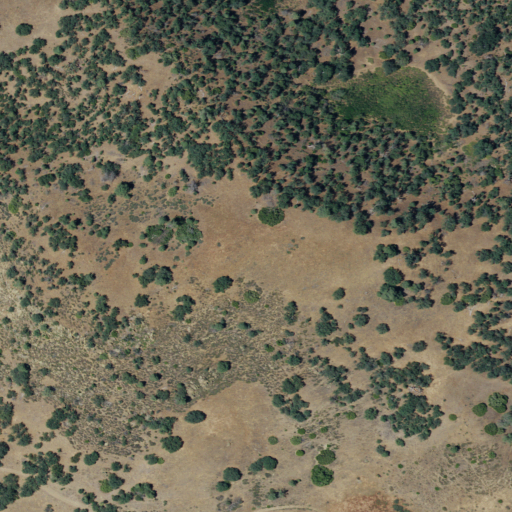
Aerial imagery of mountain in California named Tucker Mountain containing shrub and grassland